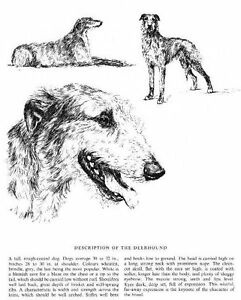
Label: Scottish deerhound, deerhound